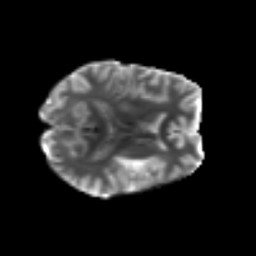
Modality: T2w
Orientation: axial
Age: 39
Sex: male
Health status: ill
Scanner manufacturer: siemens
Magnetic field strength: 3 T
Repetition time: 8.7 s
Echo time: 0.11 s